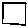
Label: square